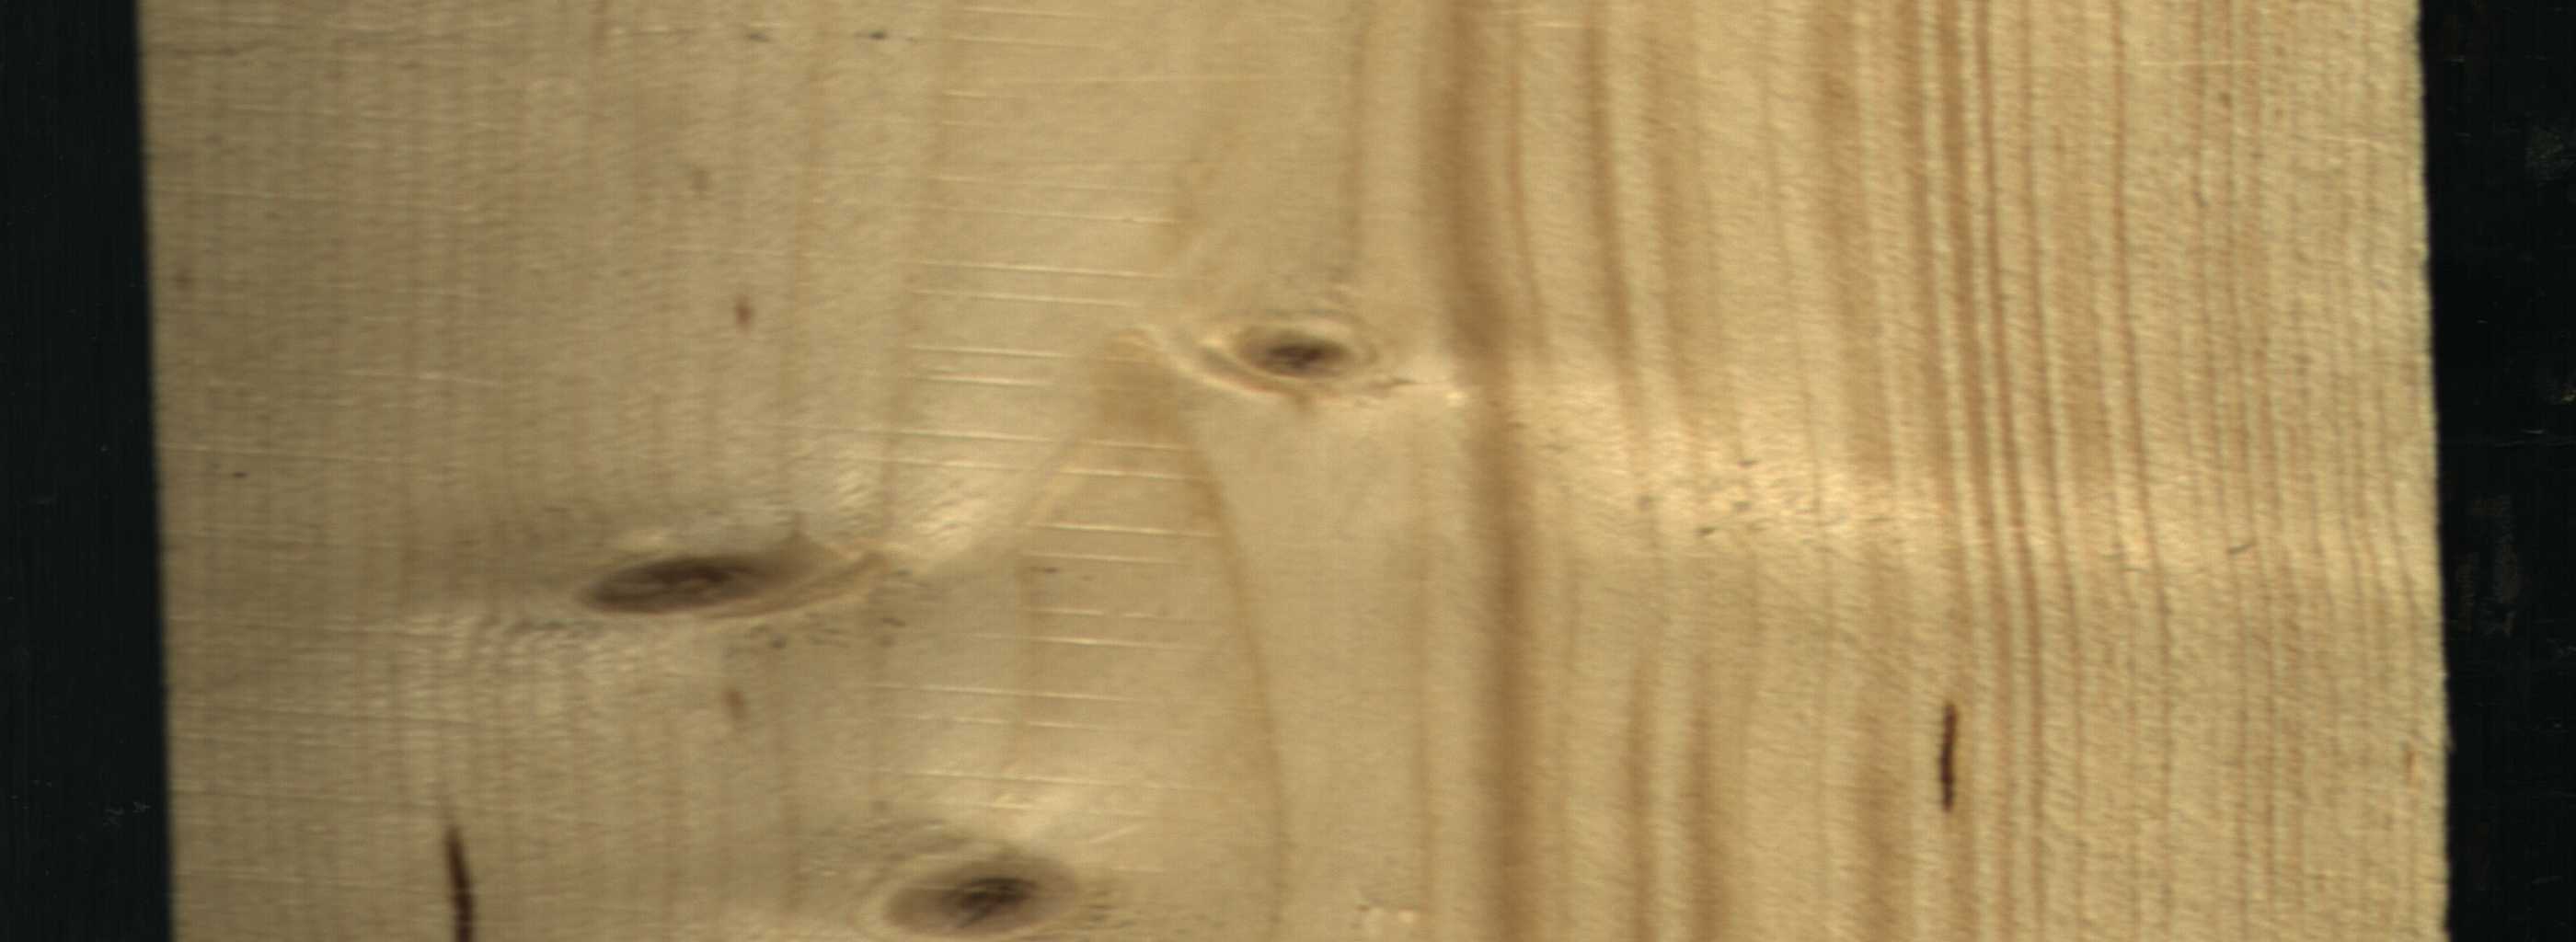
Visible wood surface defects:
resin
resin
Live_Knot
Live_Knot
Live_Knot